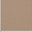
Piece: xx